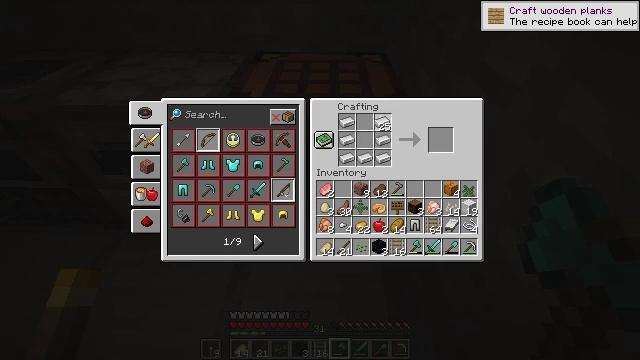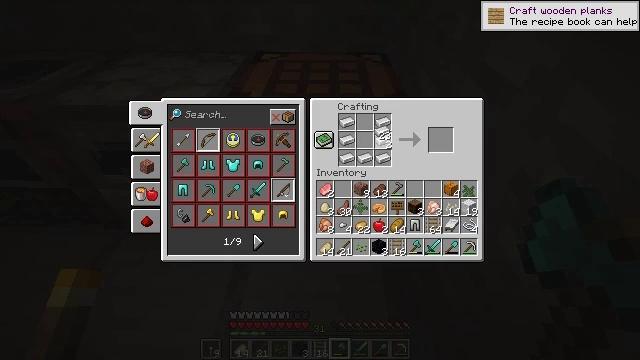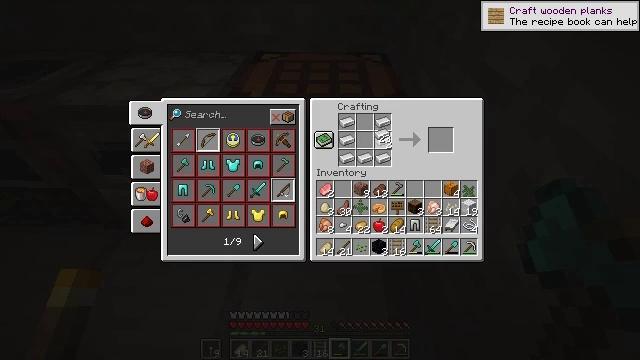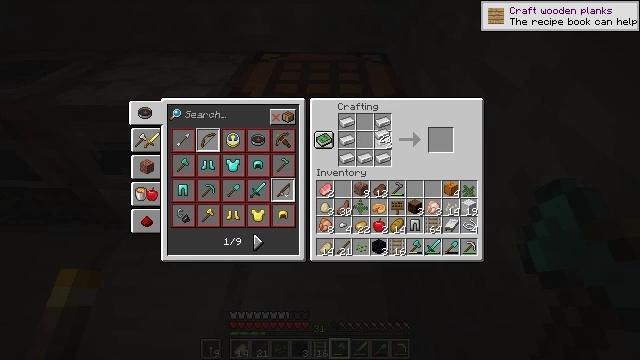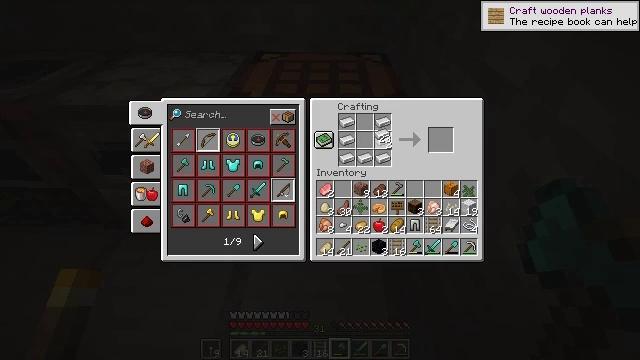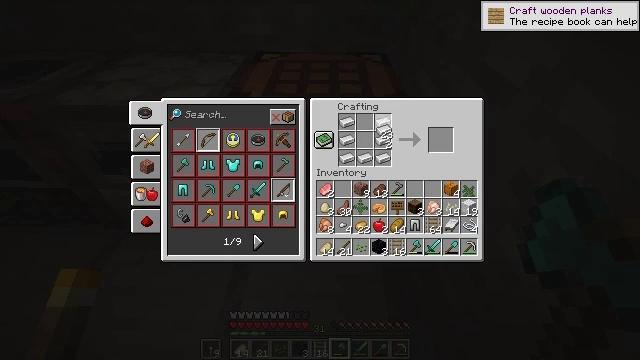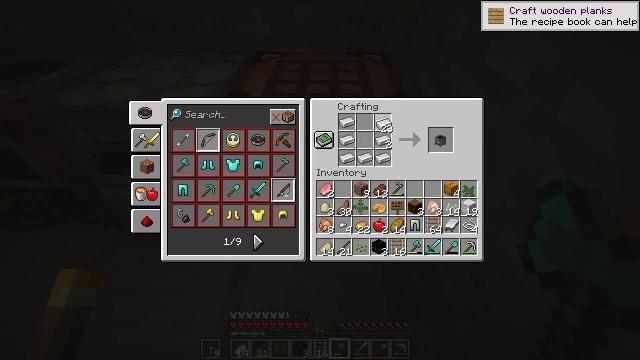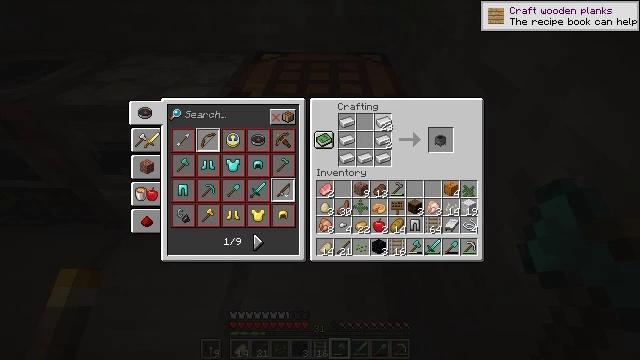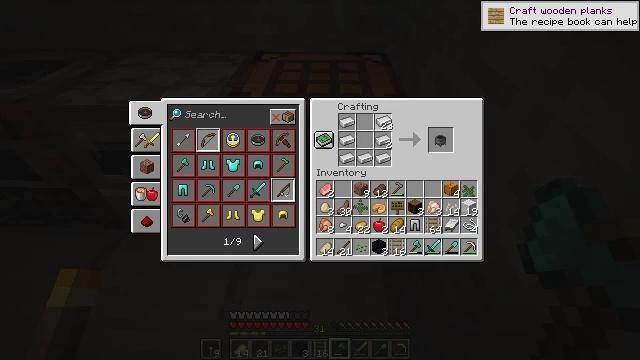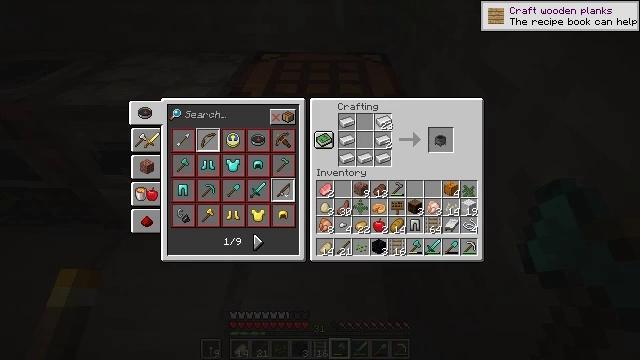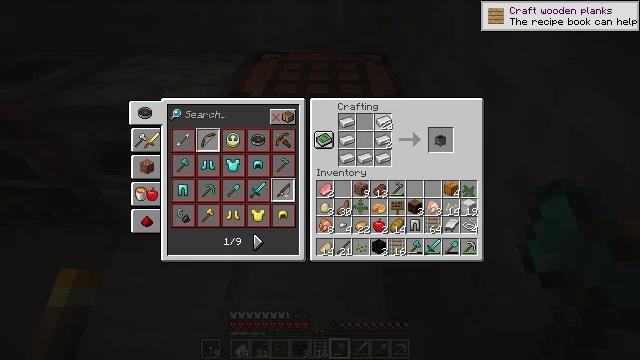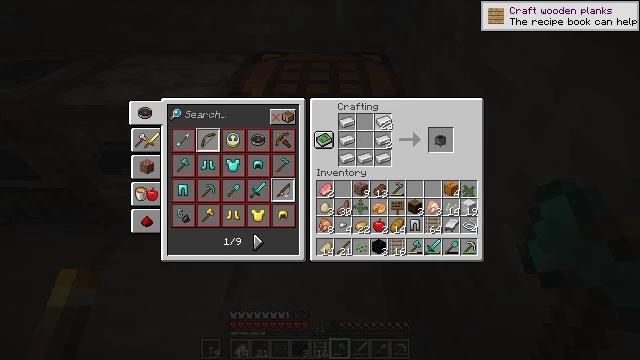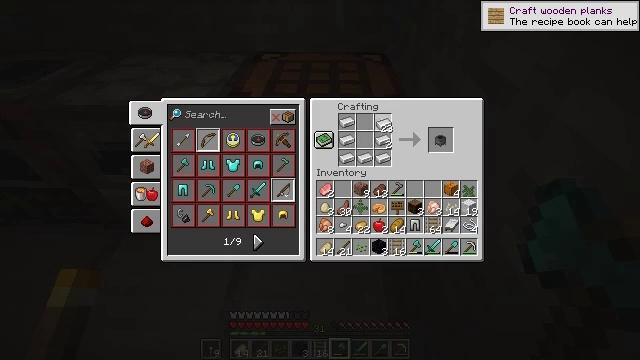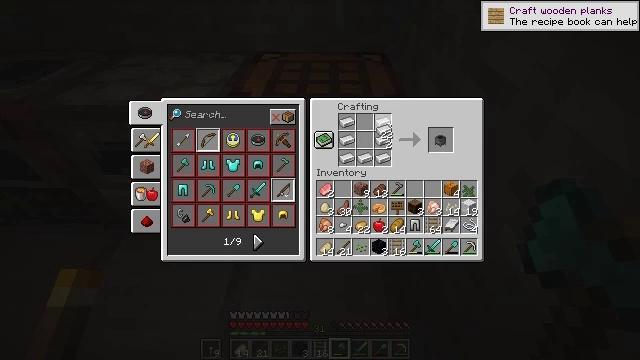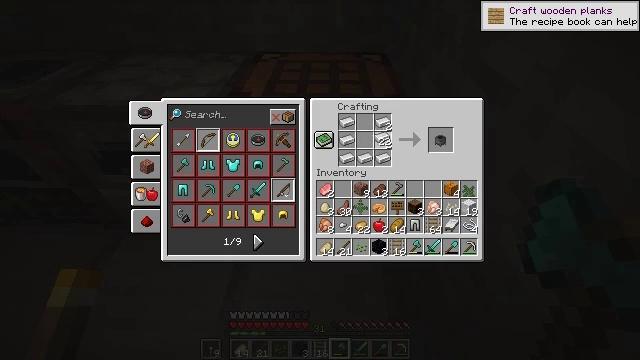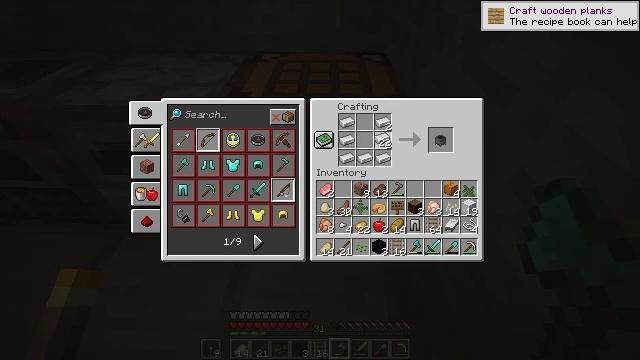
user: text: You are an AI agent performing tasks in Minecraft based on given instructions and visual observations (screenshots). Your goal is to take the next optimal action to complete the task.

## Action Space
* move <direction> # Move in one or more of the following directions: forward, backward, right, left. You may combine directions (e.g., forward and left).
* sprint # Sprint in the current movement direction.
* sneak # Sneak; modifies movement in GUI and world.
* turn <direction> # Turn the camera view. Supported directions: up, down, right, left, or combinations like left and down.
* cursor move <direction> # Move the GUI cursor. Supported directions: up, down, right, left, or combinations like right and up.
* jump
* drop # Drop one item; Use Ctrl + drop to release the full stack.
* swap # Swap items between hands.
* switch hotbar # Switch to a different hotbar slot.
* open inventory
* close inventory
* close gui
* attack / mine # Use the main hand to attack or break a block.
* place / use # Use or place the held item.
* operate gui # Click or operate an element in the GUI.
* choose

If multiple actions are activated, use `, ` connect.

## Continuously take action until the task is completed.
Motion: motion action
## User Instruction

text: Craft a set of rails using iron ingots and a stick.
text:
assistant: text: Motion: turn down
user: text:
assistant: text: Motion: no_op
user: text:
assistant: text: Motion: no_op
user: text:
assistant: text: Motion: no_op
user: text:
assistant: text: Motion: no_op
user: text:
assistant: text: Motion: no_op
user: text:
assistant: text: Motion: no_op
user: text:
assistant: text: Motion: no_op
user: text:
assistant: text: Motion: no_op
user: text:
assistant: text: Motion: use / place
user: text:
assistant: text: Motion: use / place
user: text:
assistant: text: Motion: use / place
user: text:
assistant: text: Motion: no_op
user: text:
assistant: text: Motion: turn down
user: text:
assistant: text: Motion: no_op
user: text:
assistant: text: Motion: no_op
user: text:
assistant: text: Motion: no_op
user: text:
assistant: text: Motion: use / place
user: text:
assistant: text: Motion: use / place
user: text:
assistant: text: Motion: use / place
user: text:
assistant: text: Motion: turn down
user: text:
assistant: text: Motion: no_op
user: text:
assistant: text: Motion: no_op
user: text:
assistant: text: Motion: no_op
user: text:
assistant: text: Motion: no_op
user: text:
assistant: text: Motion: use / place
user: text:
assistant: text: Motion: use / place
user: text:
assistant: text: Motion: use / place
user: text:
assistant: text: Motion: turn left
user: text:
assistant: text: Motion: turn left